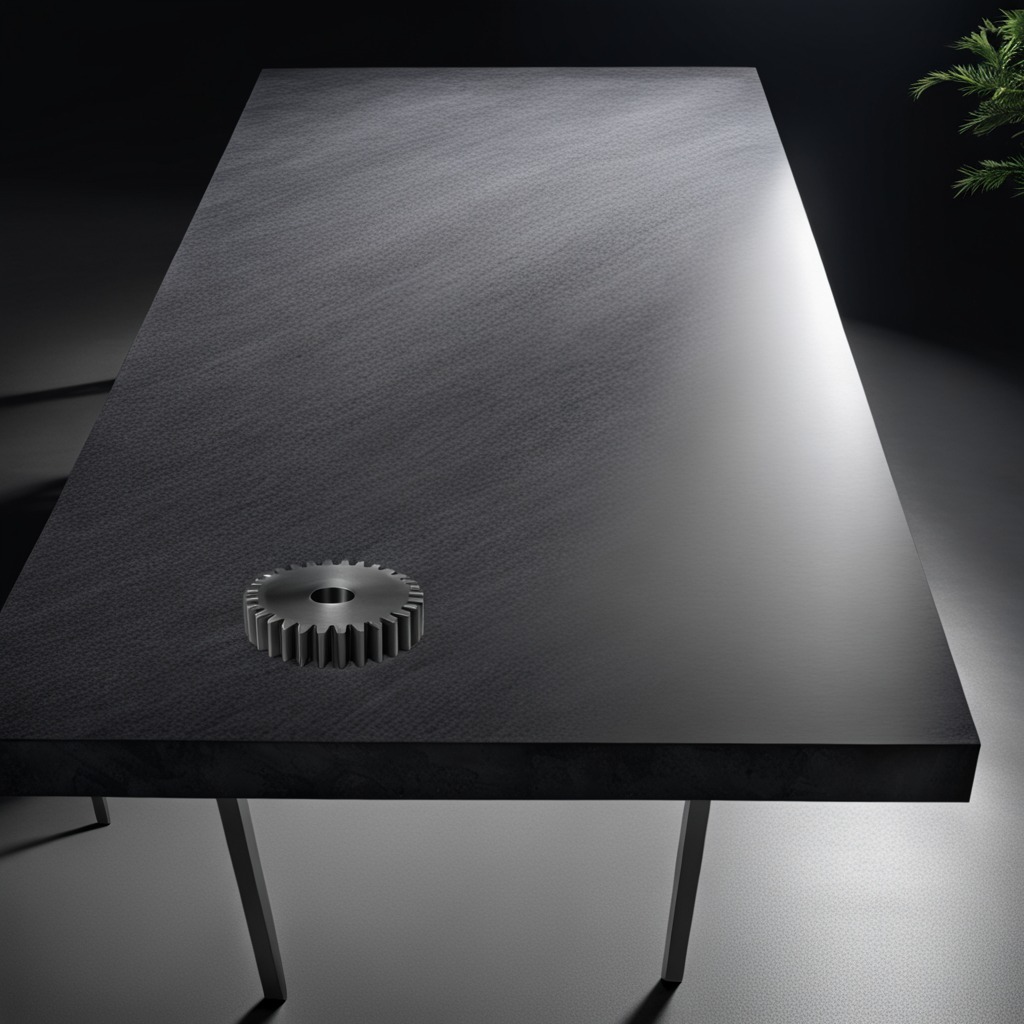
A steel gear with teeth is lying on a clean granite table inside a workshop at night dim ambient light soft shadows worn but